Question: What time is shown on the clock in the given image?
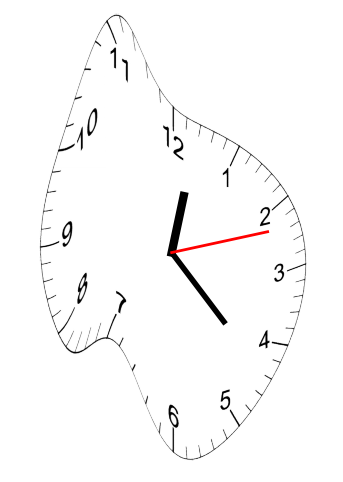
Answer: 12:22:12